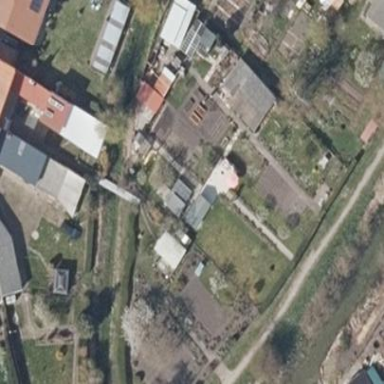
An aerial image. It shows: Allotments area.